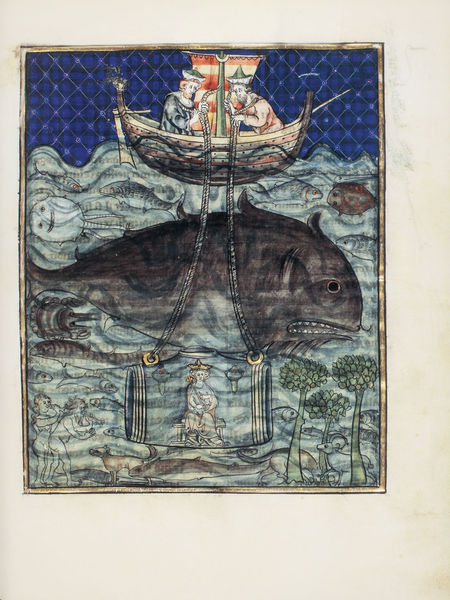
Titel: Berliner Alexanderroman
Institution: Berlin, Preußischer Kulturbesitz, Kupferstichkabinett
Schlagwörter: baum, gott, meer, wasser, bäume, menschen, see, bunt, glas, männer, zeichnung, hund, tiere, paar, pflanze, pflanzen, prinzessin, boot, ruder, schiff, segel, welle, wellen, fischer, mast, könig, seil, tauchen, fass, fisch, zähne, fabel, sage, märchen, königin, wal, segelbot, waser, fische, qualle, scholle, zahn, fischen, mehr, biblische szene, taucher, wahl, atlantis, quallen, jonas, rochen, plattfisch, himmel merr